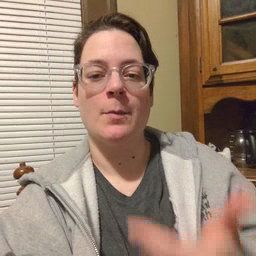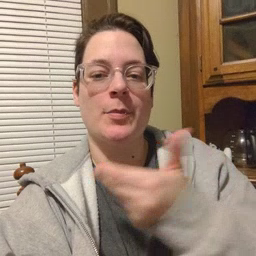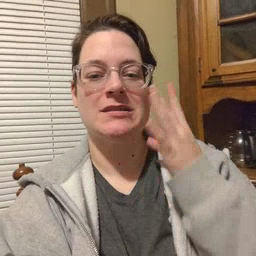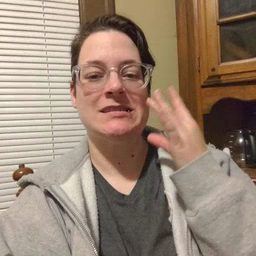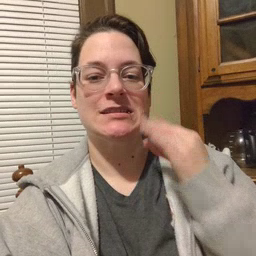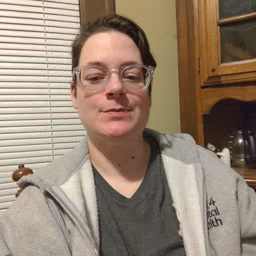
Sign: kitty